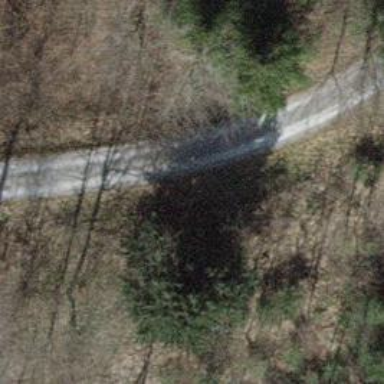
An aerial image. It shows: Track road with ground surface.